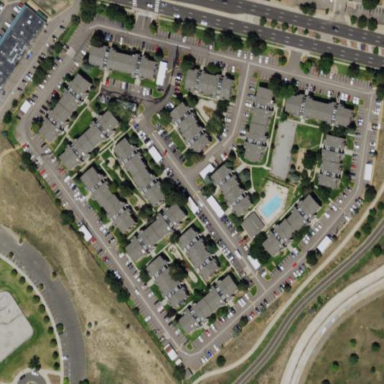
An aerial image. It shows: Residential area with apartments.